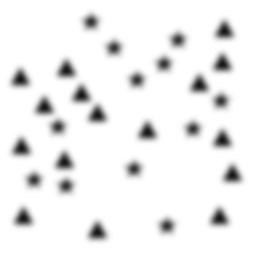
Squares: 0
Triangles: 16
Stars: 12
Total shapes: 28